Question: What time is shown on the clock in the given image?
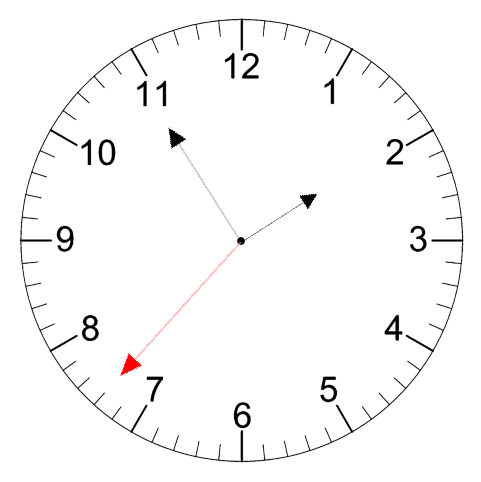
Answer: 01:54:37